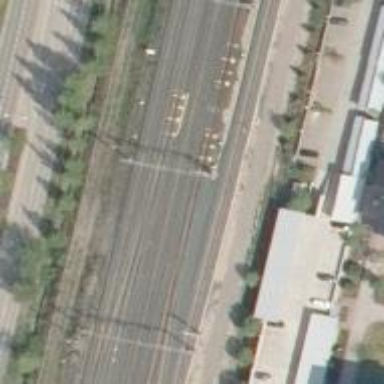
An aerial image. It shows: Railway track with continuous electrified contact line.